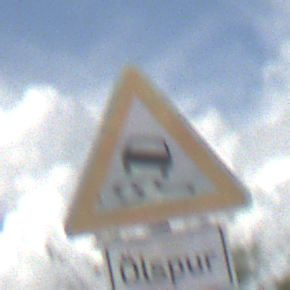
Verkehrszeichen: SchleuderOderRutschgefahr
Zusatzzeichen unten: HinweiseAufGefahrenDurchVerbaleAngabe1
Umgebung: Outdoor, Nature
Tageszeit: Midday
Wetter: PartlyCloudy
Licht: Natural
Jahreszeit: NotSpecified
Kontrast: HighContrast